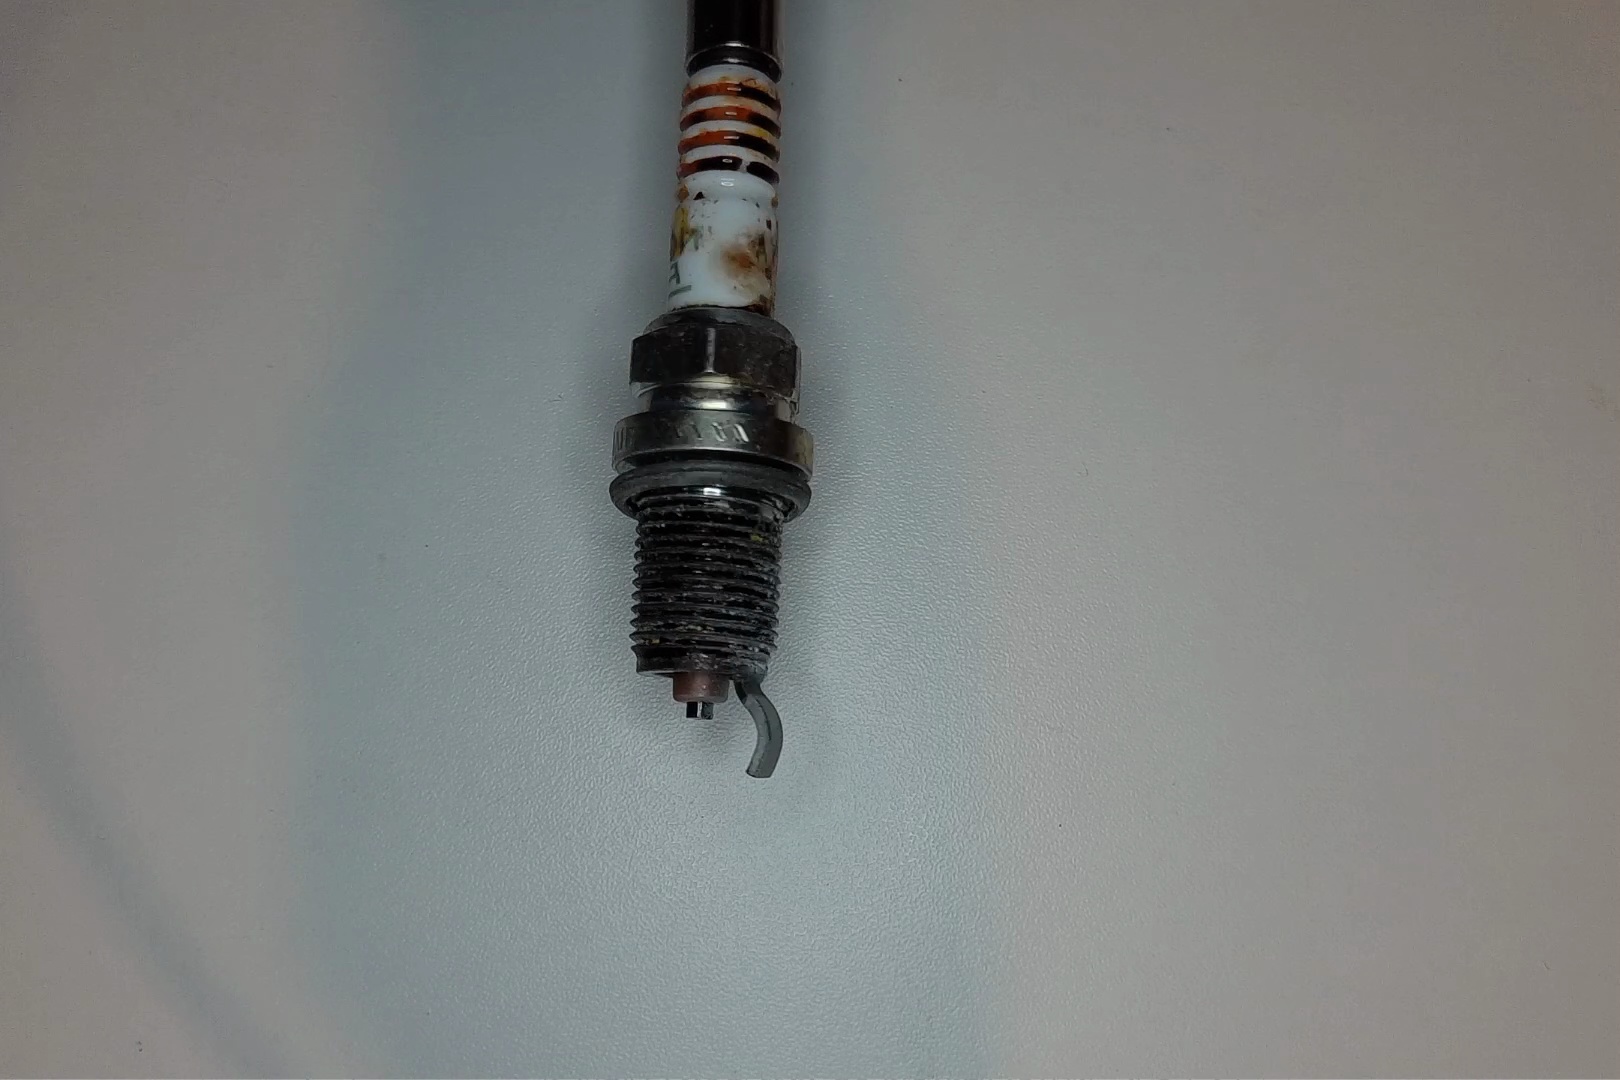
Label: anomaly